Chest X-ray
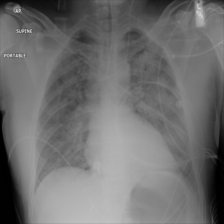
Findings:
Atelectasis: negative
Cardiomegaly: negative
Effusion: negative
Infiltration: positive
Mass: negative
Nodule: negative
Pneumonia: negative
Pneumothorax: negative
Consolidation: negative
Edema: negative
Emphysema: negative
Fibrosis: negative
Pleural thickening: negative
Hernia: negative